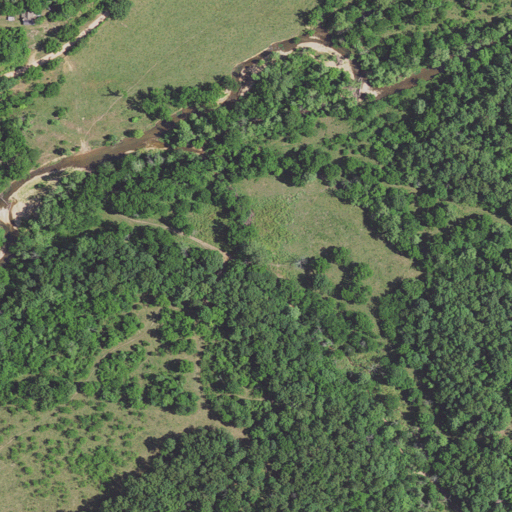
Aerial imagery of valley in Missouri named Mashey Hollow containing deciduous forest, pasture, open development, and evergreen forest